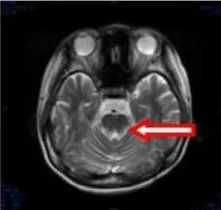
(A-E) Axial, T2-weighted MRI at 2 months following hospitalization revealed hyperintensities in the bilateral thalamus (arrow and hollow arrow in A), tegmental area of the midbrain (arrow in B), pons (hollow arrow in C), and medulla (arrow in D). The thalamic lesions had increased in size, and new lesions had emerged (hollow arrow in A,C). There were no evident lesions in the cervical and thoracic spinal cord at this stage (small arrows in E).
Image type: radiology (mri)